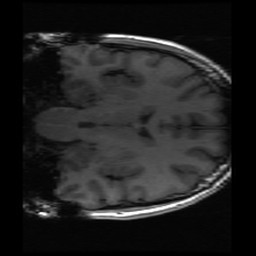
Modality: inplaneT1
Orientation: coronal